Interaction volume radius: 10 \u00c5
Interaction volume height: 40 \u00c5
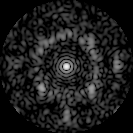
Disorder parameter: 0.6433